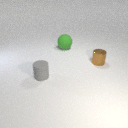
small gray rubber cylinder to the left of small brown metal cylinder